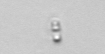
Label: Chaetoceros